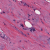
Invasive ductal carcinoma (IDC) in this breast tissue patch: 1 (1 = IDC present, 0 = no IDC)